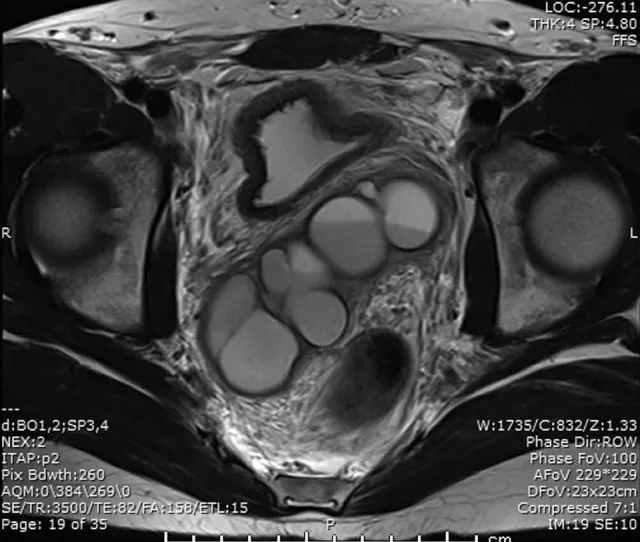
Axial MRI image shows large cystic structure posterior to bladder.
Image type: radiology (mri)